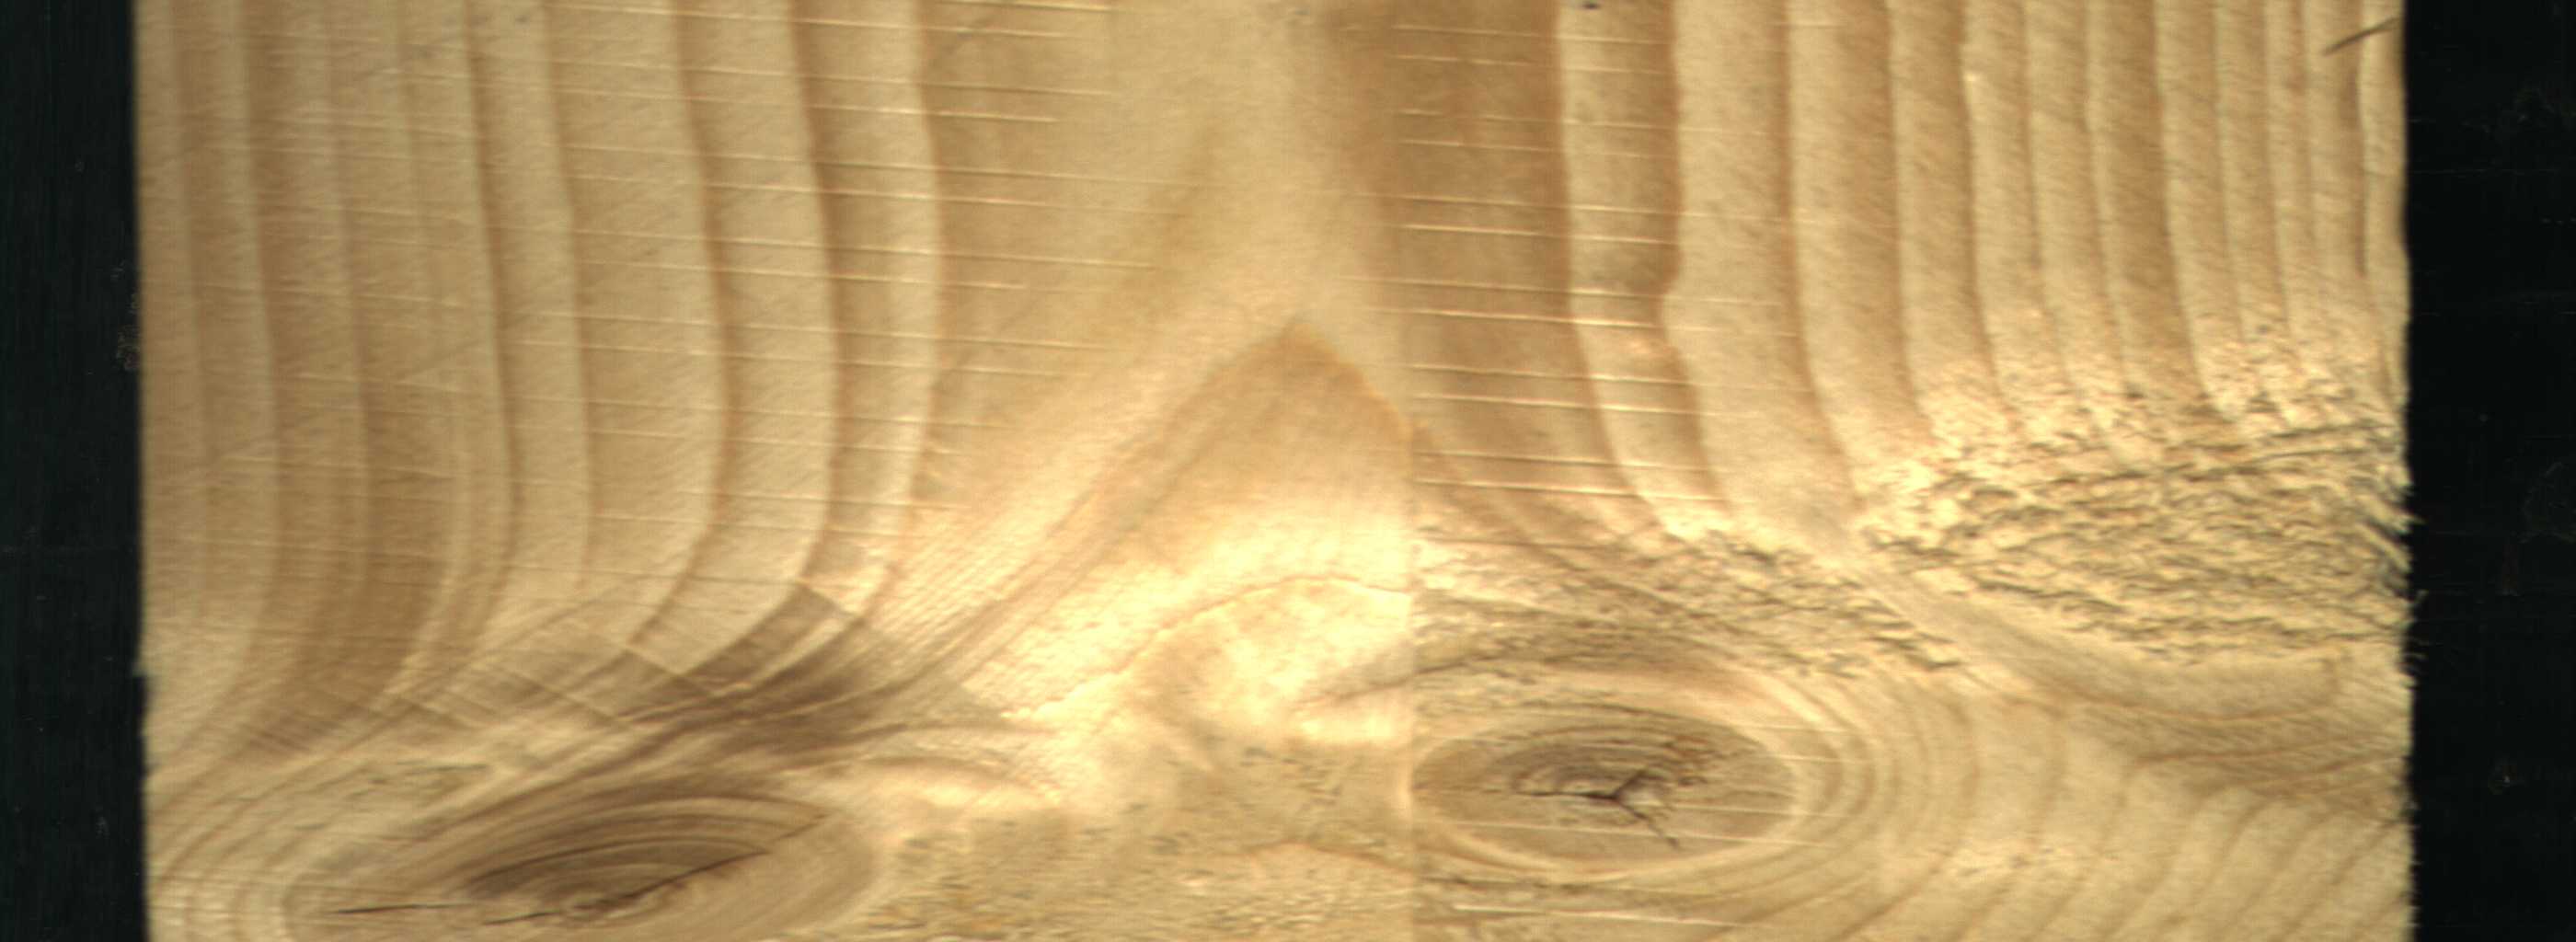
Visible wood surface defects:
knot_with_crack
knot_with_crack